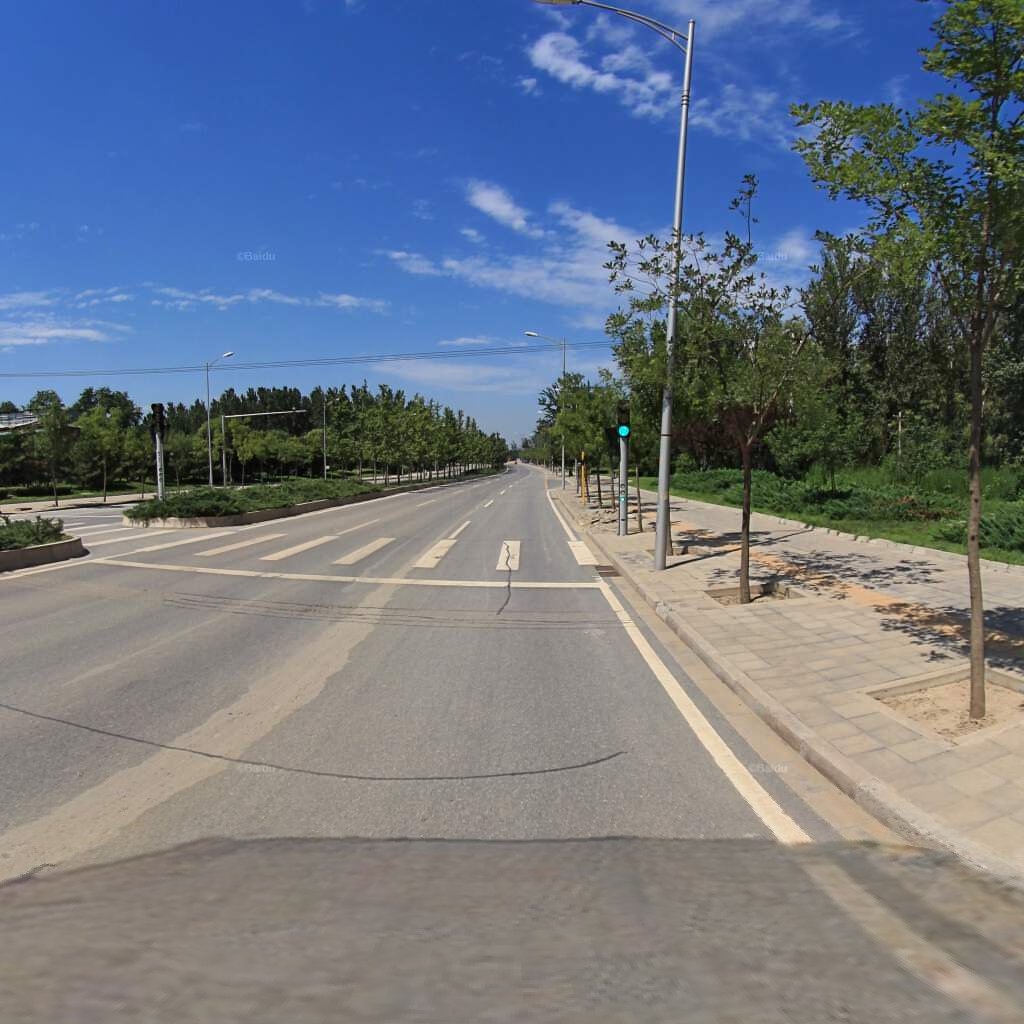
Region: Haidian
Road damage annotations: transverse patch, longitudinal patch, transverse crack